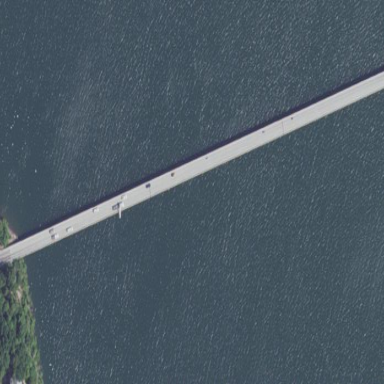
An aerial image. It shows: Man-made bridge.